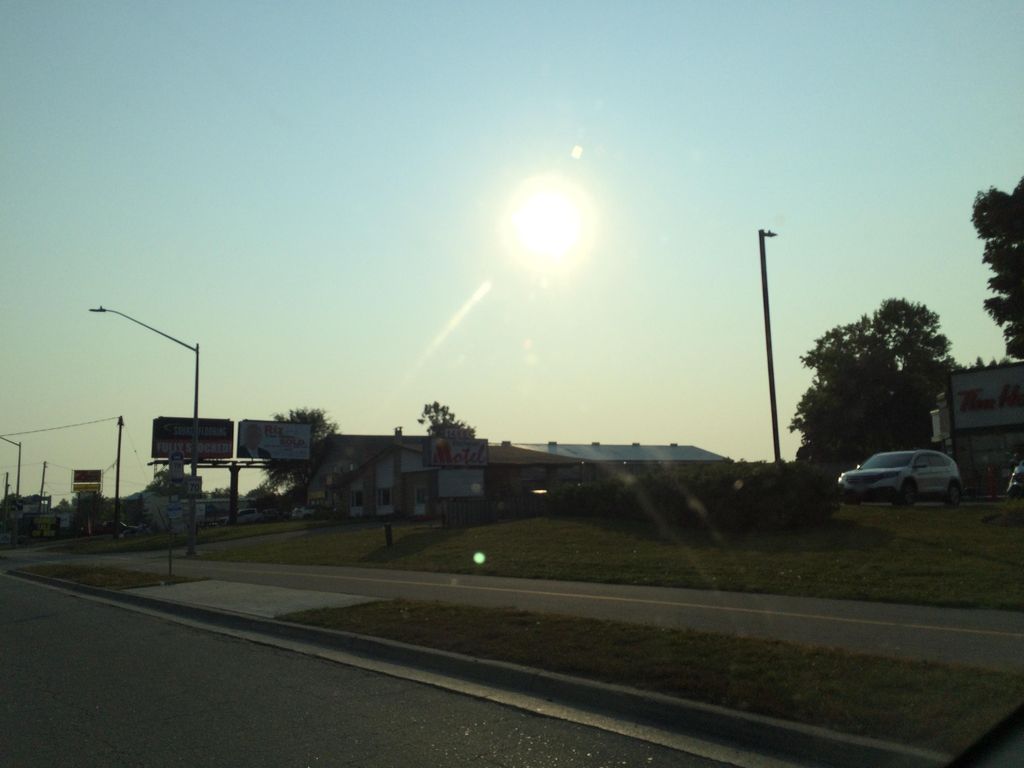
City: kitchener-waterloo